Question: Consider this simple Swift code that logs device motion data to a CSV file on disk.
'''
let motionManager = CMMotionManager()
var handle: NSFileHandle? = nil
override func viewDidLoad() {
super.viewDidLoad()
let documents = NSSearchPathForDirectoriesInDomains(.DocumentDirectory, .UserDomainMask, true)[0] as NSString
let file = documents.stringByAppendingPathComponent("/data.csv")
NSFileManager.defaultManager().createFileAtPath(file, contents: nil, attributes: nil)
handle = NSFileHandle(forUpdatingAtPath: file)
motionManager.startDeviceMotionUpdatesToQueue(NSOperationQueue.currentQueue(), withHandler: {(data, error) in
let data_points = [data.timestamp, data.attitude.roll, data.attitude.pitch, data.attitude.yaw, data.userAcceleration.x,
data.userAcceleration.y, data.userAcceleration.z, data.rotationRate.x, data.rotationRate.y, data.rotationRate.z]
let line = ",".join(data_points.map { $0.description }) + "
"
let encoded = line.dataUsingEncoding(NSUTF8StringEncoding)!
self.handle!.writeData(encoded)
})
}
'''
I've been stuck on this for days. There appears to be a memory leak, as memory
consumption steadily increases until the OS suspends the app for exceeding resources.

It's critical that this app be able to run for long periods without interruption. Some notes:
- - 'startDeviceMotionUpdatesToQueue''dispatch_async'- 'NSOperationQueue''maxConcurrentOperationCount'- -
Any pointers? I've tried to use Instruments, but I don't have the skills the use it effectively. It seems that the exploding memory usage is caused by '__NSOperationInternal'. Here's a sample <URL>.
Thank you.
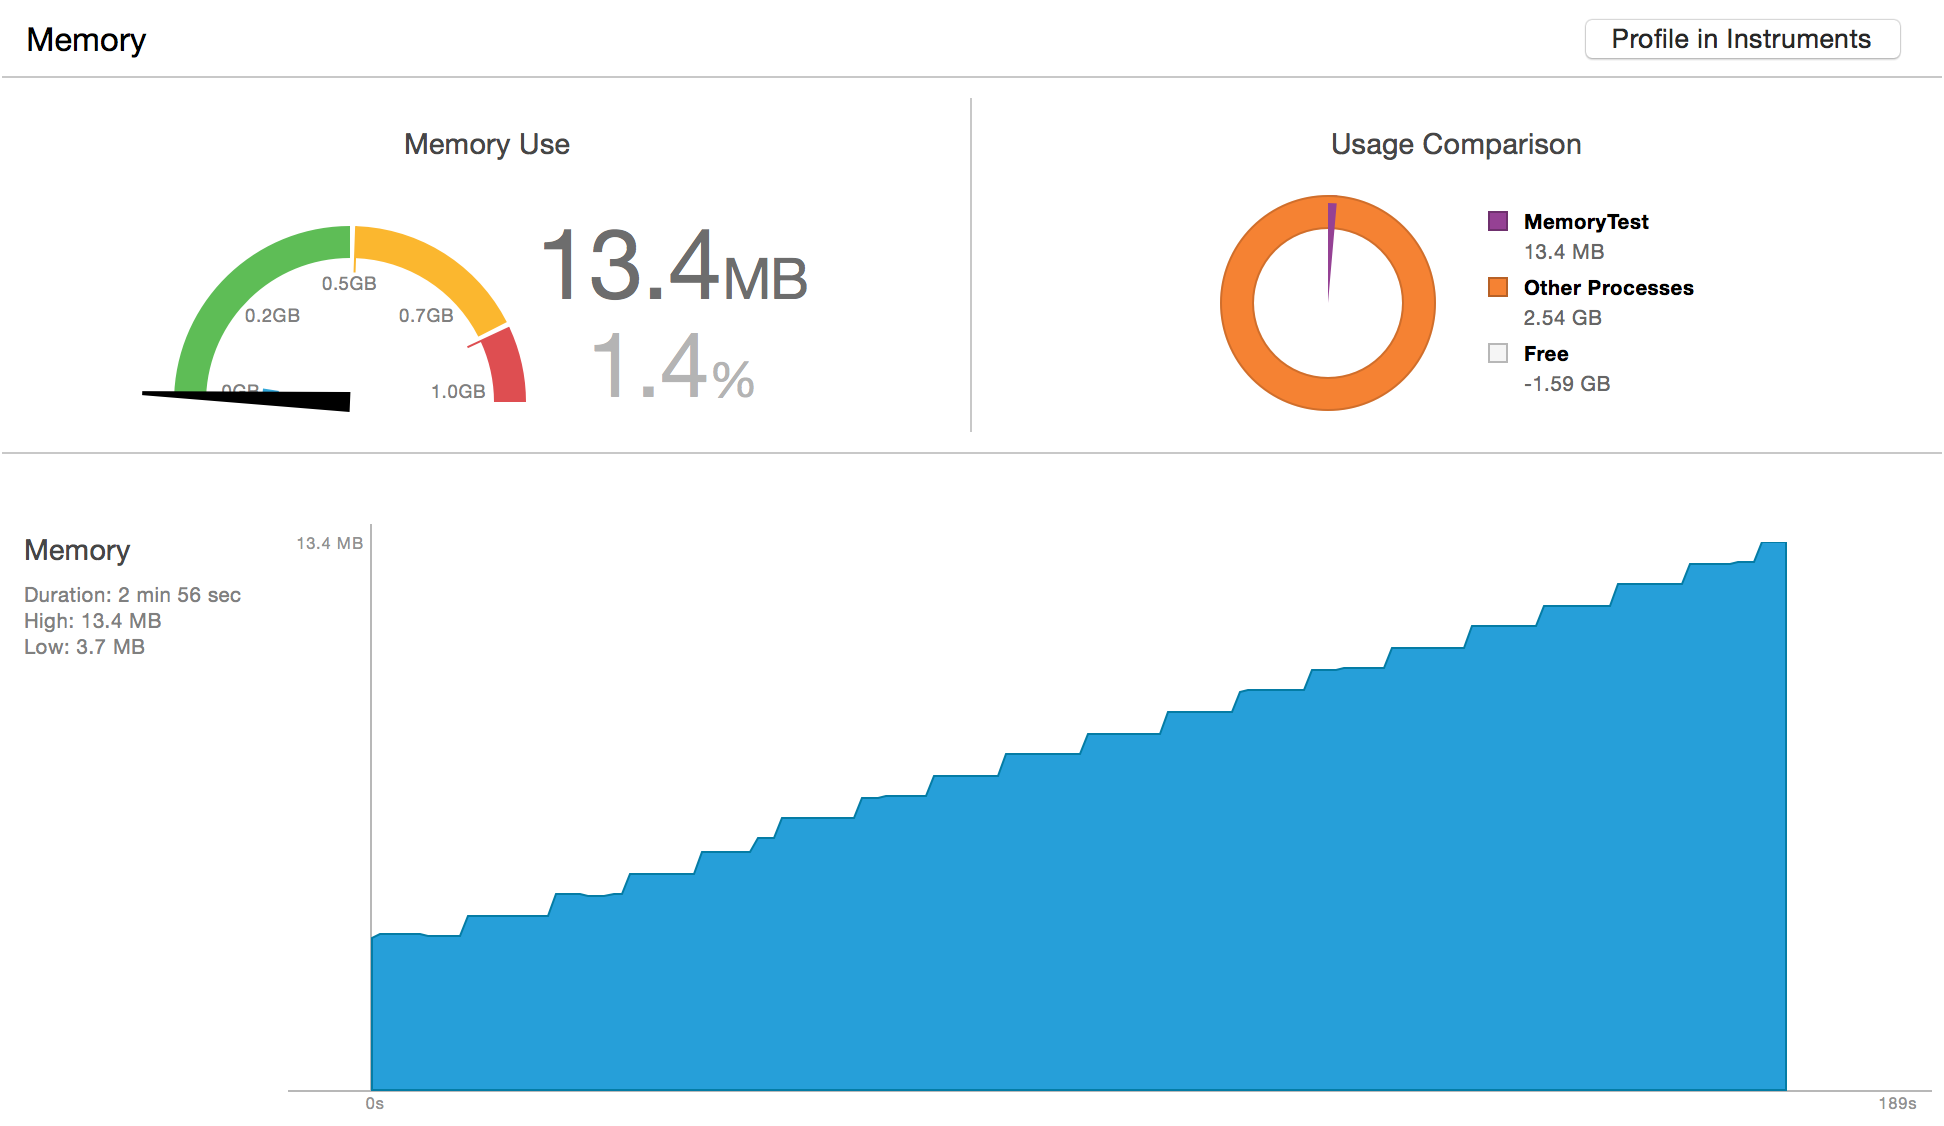
Answer: First, see this answer of mine:
<URL>
You should not be looking at the Memory graphs in the debugger; believe only what Instruments tells you. Debug builds and Release builds are memory-managed very differently in Swift.
Second, if there is still trouble, try wrapping the interior of your handler in an 'autoreleasepool' closure. I do not expect that that would make a difference, however (as this is not a loop), and I do not expect that it will be necessary, as I suspect that using Instruments will reveal that there was never any problem in the first place. However, the 'autoreleasepool' call will make sure that autoreleased objects are not given a chance to accumulate.